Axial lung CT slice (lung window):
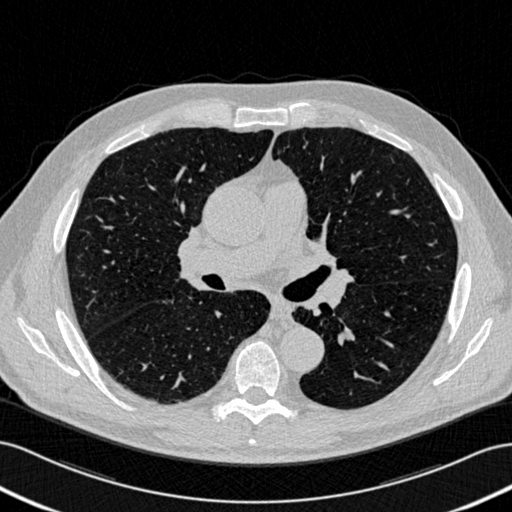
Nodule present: no